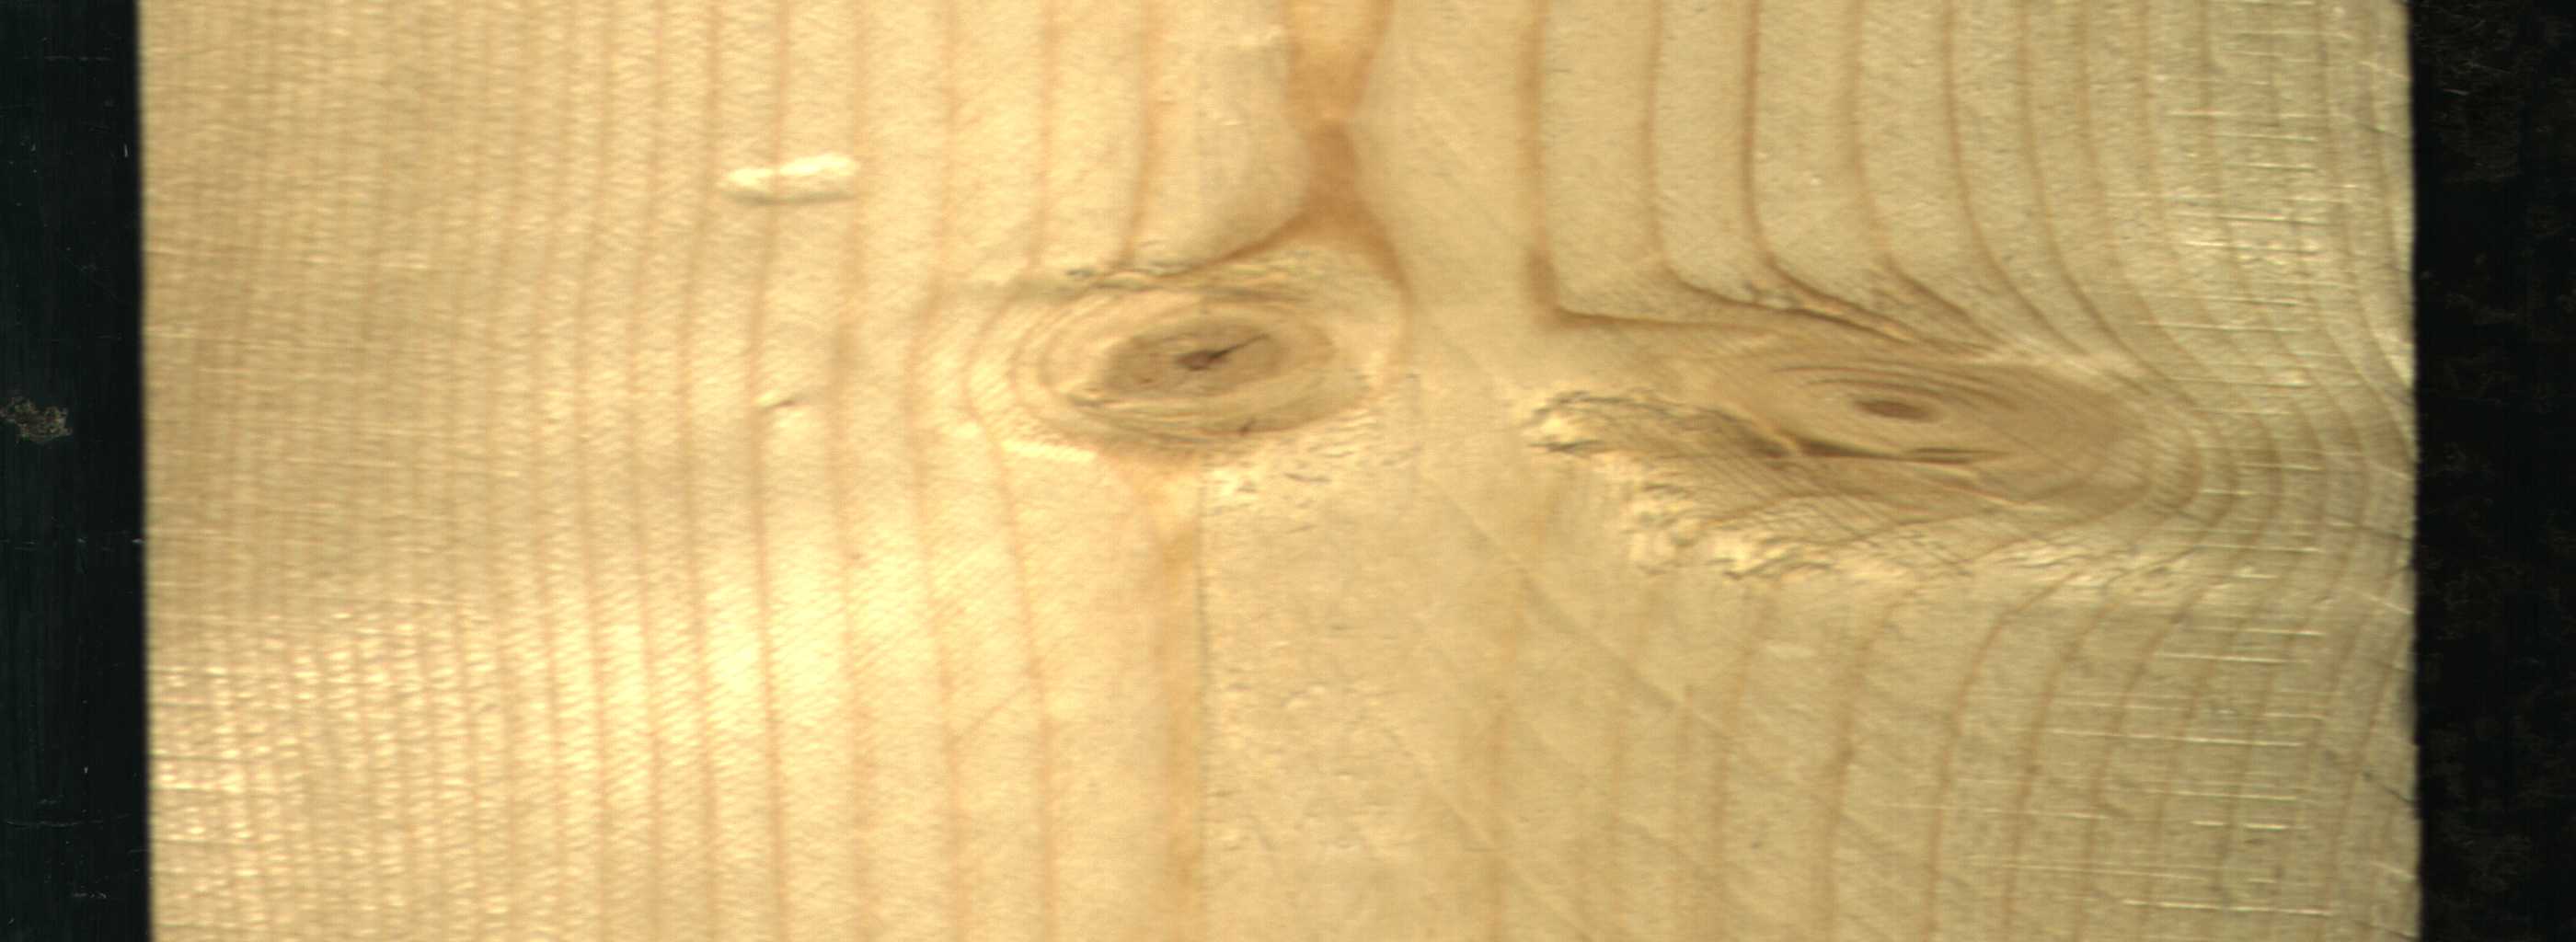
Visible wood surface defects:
Live_Knot
Live_Knot